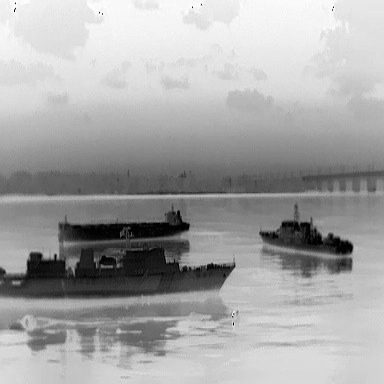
There are three objects shown in the infrared image, including a liner, and two warships.